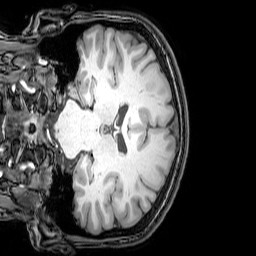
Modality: T1w
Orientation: coronal
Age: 26
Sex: female
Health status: healthy
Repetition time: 0.081 s
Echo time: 0.037 s